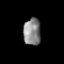
Tissue: prostate
Cell type: B cells
Senescence score: 0.7176
Nuclear area (px): 460
Mean DAPI intensity: 135.657